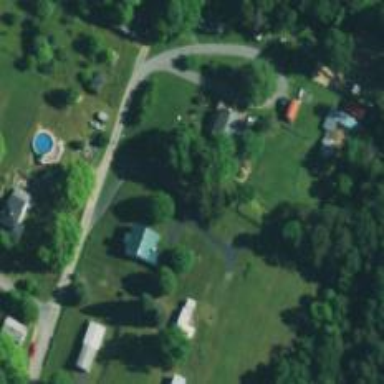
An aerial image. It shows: Driveway.